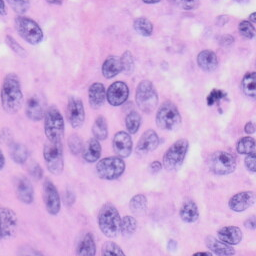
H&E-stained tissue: Skin